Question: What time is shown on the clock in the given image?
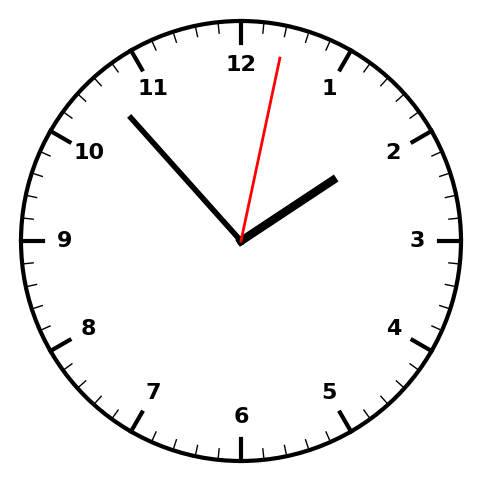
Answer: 01:53:02